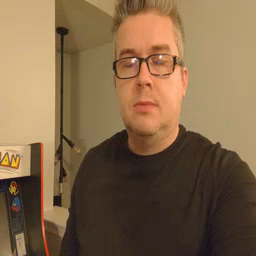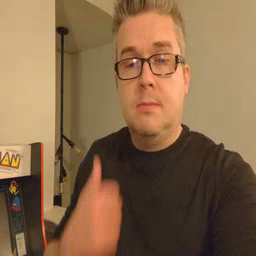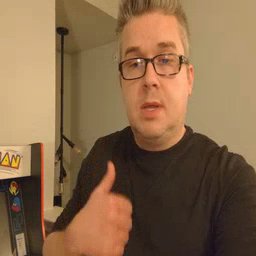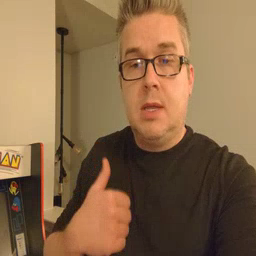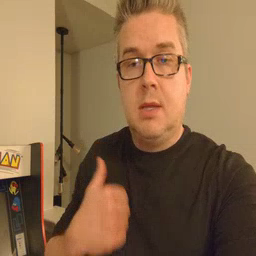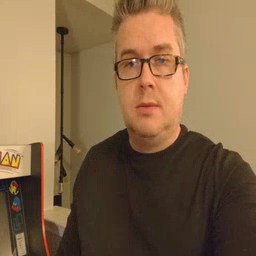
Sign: bath